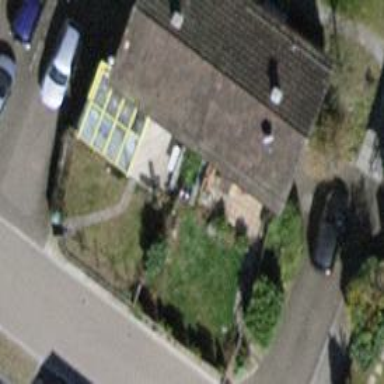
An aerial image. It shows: Residential building with pitched roof.